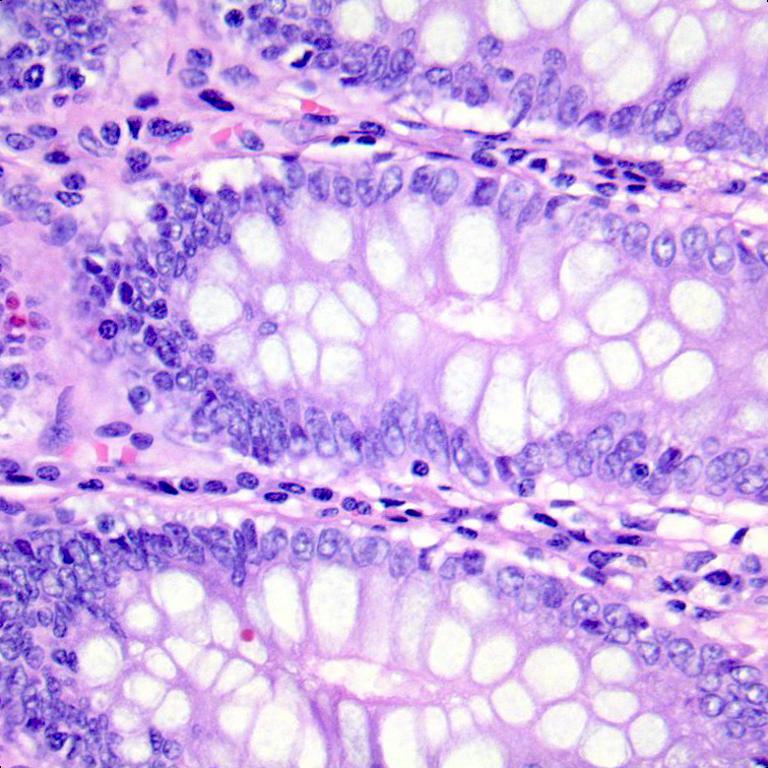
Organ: colon
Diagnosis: benign